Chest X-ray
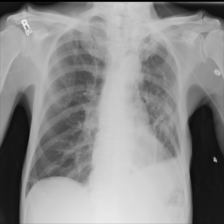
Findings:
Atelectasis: negative
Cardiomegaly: negative
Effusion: negative
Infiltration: negative
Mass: negative
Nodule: negative
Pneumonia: negative
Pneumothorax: negative
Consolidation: negative
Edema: negative
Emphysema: negative
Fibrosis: positive
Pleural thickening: negative
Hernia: negative